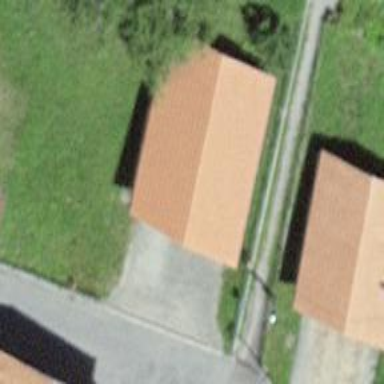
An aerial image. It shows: Garage building.